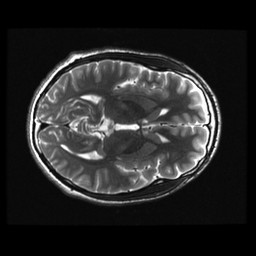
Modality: T2w
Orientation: axial
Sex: male
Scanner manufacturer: ge
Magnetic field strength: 3 T
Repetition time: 5 s
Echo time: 0.1012 s